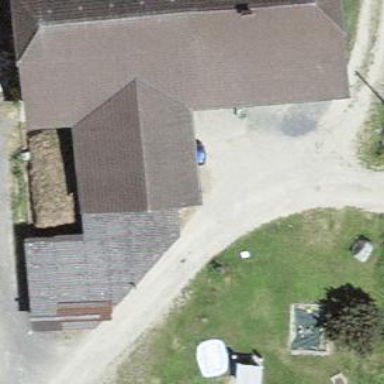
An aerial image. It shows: Shed.